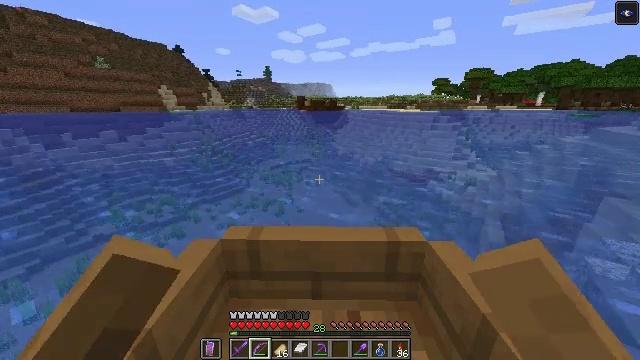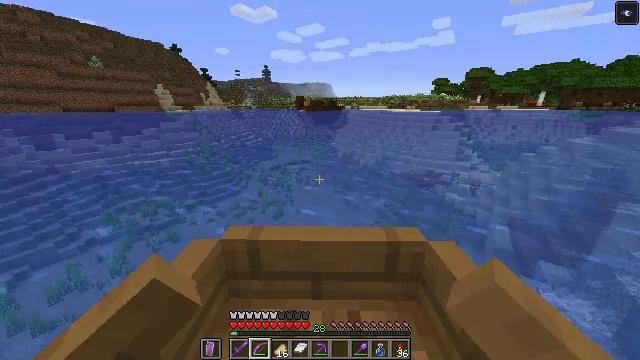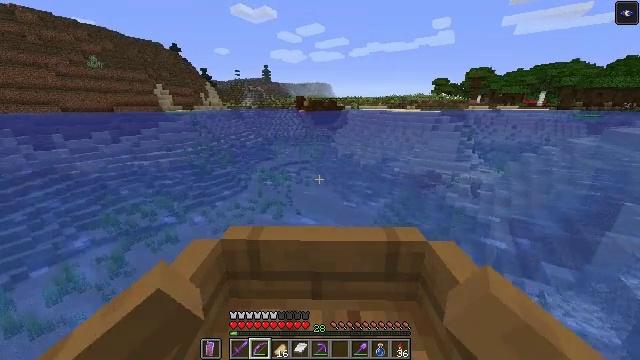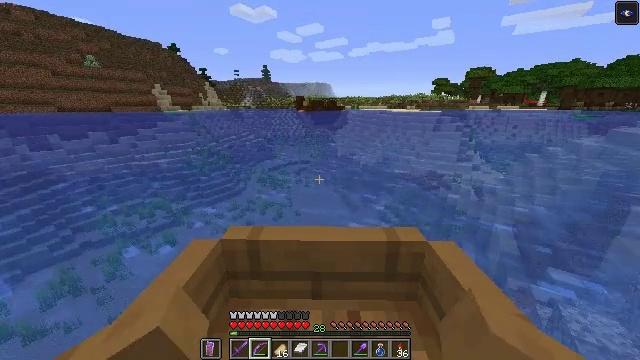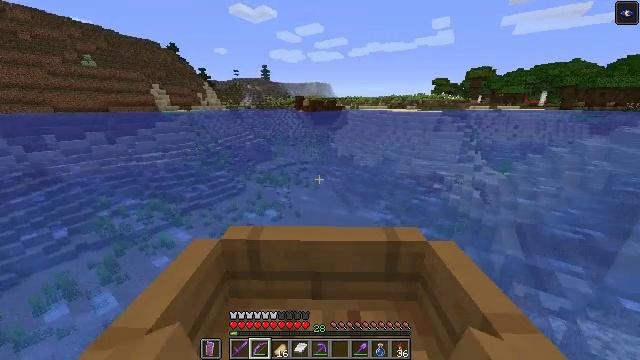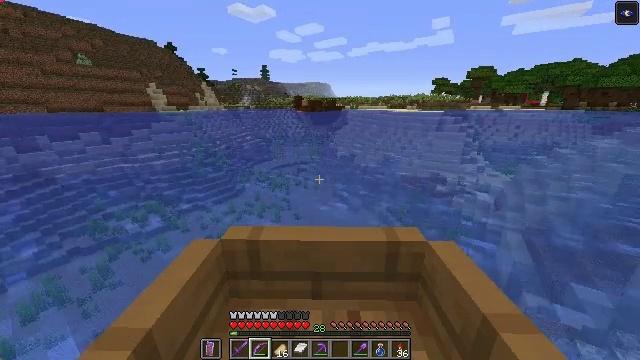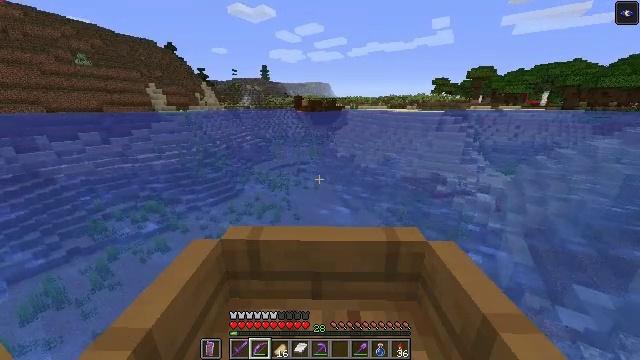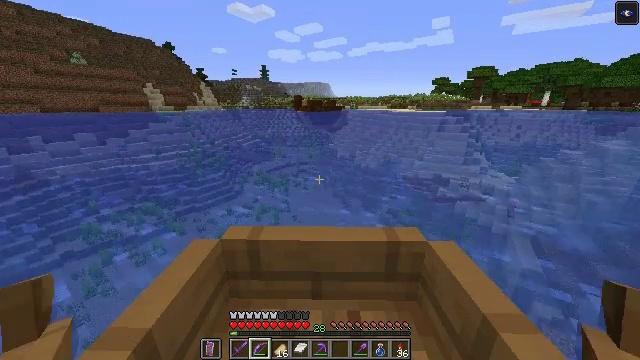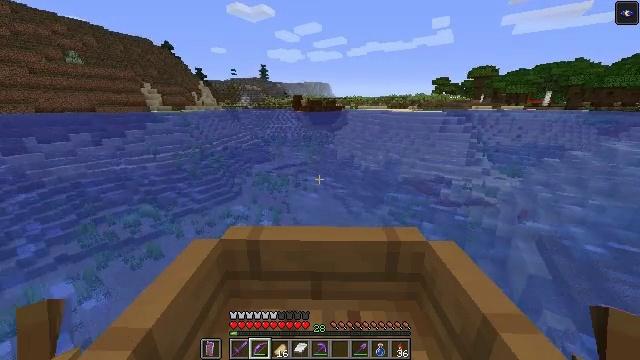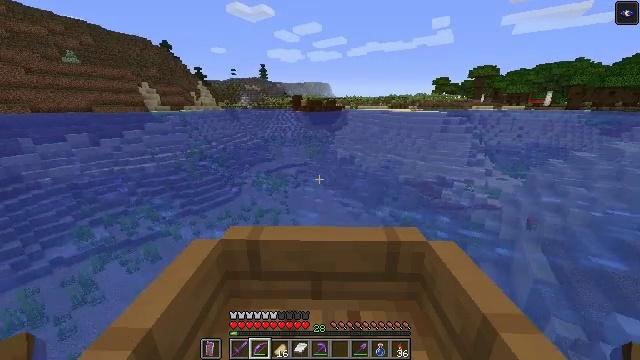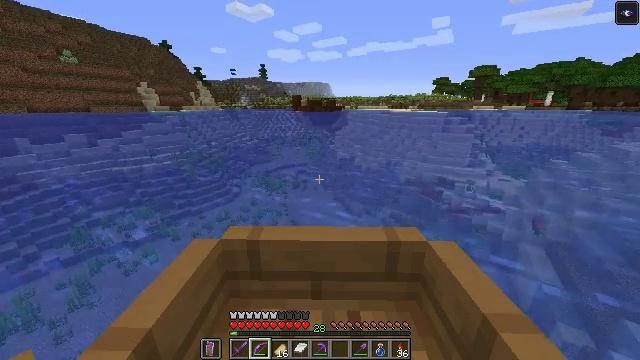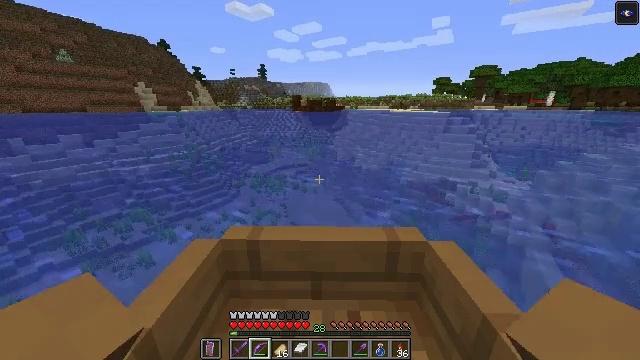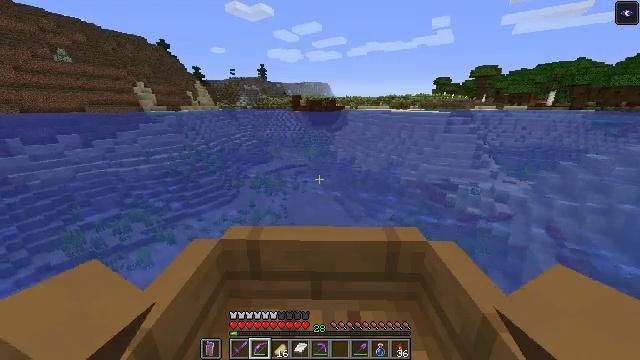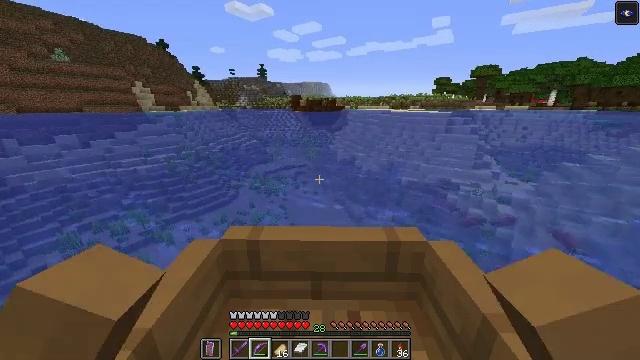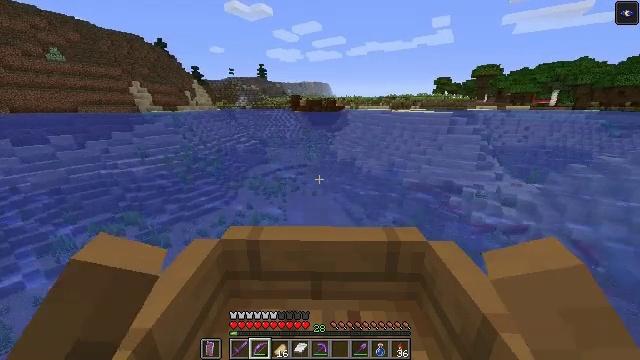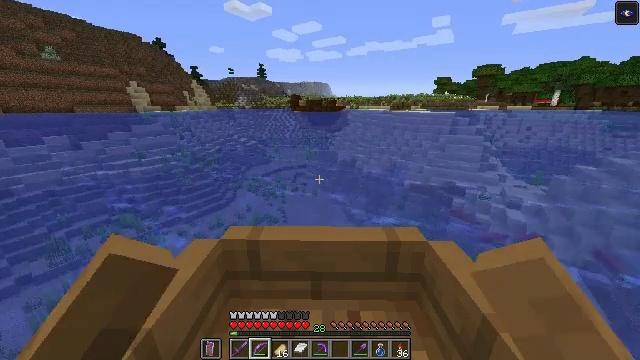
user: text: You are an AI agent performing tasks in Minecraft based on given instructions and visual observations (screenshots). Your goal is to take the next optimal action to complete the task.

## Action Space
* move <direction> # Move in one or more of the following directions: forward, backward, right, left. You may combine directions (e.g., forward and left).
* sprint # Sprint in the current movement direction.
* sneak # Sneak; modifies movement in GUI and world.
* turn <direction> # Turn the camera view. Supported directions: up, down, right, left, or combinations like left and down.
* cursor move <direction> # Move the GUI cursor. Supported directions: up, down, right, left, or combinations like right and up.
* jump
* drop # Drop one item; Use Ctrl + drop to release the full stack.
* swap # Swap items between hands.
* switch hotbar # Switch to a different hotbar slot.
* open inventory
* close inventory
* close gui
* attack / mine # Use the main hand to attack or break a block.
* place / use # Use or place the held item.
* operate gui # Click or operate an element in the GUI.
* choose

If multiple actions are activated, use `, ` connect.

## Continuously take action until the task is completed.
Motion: motion action
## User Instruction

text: Break oak leaves from the trees.
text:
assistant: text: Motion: move forward, sprint
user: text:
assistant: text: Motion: move forward, sprint
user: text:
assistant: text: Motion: move forward, sprint
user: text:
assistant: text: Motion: move forward, sprint
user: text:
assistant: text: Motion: move forward, sprint
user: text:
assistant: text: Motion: move forward, sprint
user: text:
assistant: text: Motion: move forward, sprint
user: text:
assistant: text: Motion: move forward, sprint
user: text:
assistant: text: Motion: move forward, sprint
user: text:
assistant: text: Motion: move forward, sprint
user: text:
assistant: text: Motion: move forward, sprint
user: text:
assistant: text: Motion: move forward, sprint
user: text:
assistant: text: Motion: move forward, sprint
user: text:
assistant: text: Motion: move forward, sprint
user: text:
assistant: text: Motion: move forward, sprint
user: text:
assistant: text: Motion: move forward, sprint
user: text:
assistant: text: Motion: move forward, sprint
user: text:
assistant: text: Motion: move forward, sprint
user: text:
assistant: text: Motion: move forward, sprint
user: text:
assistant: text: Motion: move forward, sprint
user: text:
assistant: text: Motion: move forward, sprint
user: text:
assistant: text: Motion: move forward, sprint
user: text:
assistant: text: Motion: move forward, sprint
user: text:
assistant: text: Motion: move forward, sprint
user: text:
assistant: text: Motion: move forward, sprint
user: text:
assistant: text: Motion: move forward, sprint
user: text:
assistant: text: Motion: move forward, sprint
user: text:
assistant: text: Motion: move forward, sprint
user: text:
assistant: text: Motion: move forward, sprint
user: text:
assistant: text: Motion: move forward, sprint